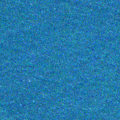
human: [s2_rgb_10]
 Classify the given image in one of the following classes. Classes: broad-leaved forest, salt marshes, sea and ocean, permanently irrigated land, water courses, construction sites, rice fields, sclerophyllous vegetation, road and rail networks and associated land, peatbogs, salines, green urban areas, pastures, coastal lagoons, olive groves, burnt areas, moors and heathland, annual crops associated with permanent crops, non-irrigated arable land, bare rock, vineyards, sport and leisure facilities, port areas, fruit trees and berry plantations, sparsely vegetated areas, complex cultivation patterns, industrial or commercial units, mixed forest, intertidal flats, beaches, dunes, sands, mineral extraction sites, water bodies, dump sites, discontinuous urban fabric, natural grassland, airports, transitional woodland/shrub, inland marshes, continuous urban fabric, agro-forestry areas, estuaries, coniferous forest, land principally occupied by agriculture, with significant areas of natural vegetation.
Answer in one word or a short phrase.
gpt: sea and ocean